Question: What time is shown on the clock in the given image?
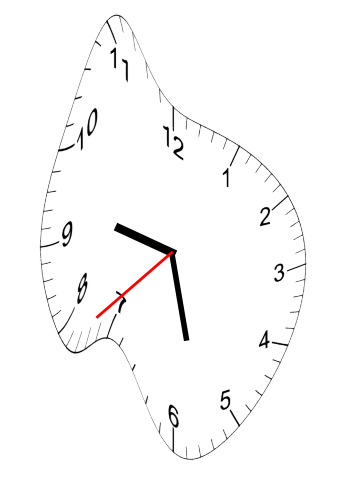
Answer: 09:27:38